Question: I tried to send form data and file to server but from the server the form value is empty , but i receive file only
'''
func CreatePost(w http.ResponseWriter, r *http.Request) {
createdAt := time.Now().String()
r.ParseForm()
data := r.PostForm.Get("body")
fmt.Println(r.PostForm)
r.ParseMultipartForm(10 << 20)
file, header, err := r.FormFile("file")
///Some Codes///////
}
'''
'''
19:33:08 app | listerning on 8080
19:33:11 app | map[]
'''

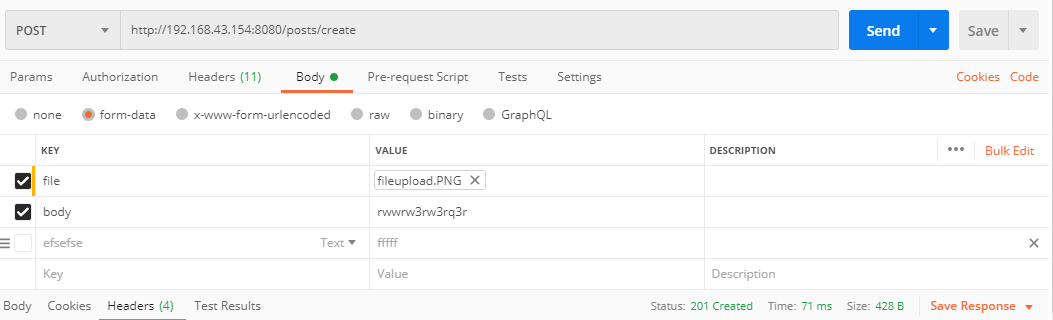
Answer: According to the docs for 'ParseForm':
> For other HTTP methods, or when the Content-Type is not application/x-www-form-urlencoded, the request Body is not read, and r.PostForm is initialized to a non-nil, empty value.
When you submit a file, the content type will be one of the multipart types.
Based on these docs, I'd try this:
'''
r.ParseMultipartForm(10<<20)
data := r.PostForm.Get("body")
fmt.Println(r.PostForm)
file, header, err := r.FormFile("file")
'''